Interaction volume radius: 5 \u00c5
Interaction volume height: 25 \u00c5
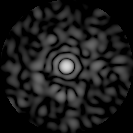
Disorder parameter: 0.859